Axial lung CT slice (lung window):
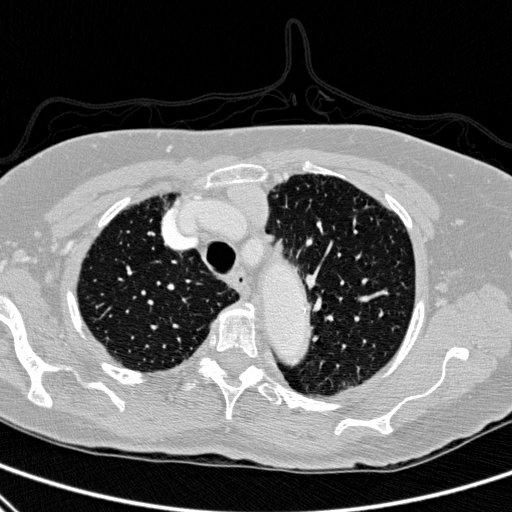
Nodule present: no